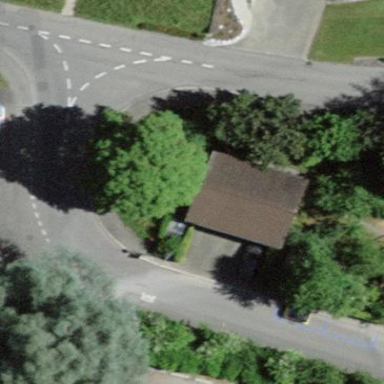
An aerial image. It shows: Garage building.